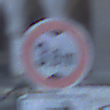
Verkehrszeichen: TatsaechlicheHoehe
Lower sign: RichtungsangabeDurchPfeile5
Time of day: Dawn
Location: Outdoor (Urban)
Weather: Clear
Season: NotSpecified
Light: Natural